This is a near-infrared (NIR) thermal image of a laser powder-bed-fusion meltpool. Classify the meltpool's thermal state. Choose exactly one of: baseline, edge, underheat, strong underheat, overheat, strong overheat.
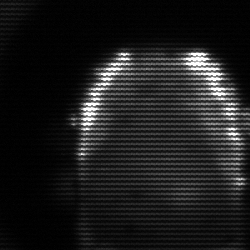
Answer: baseline